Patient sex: F
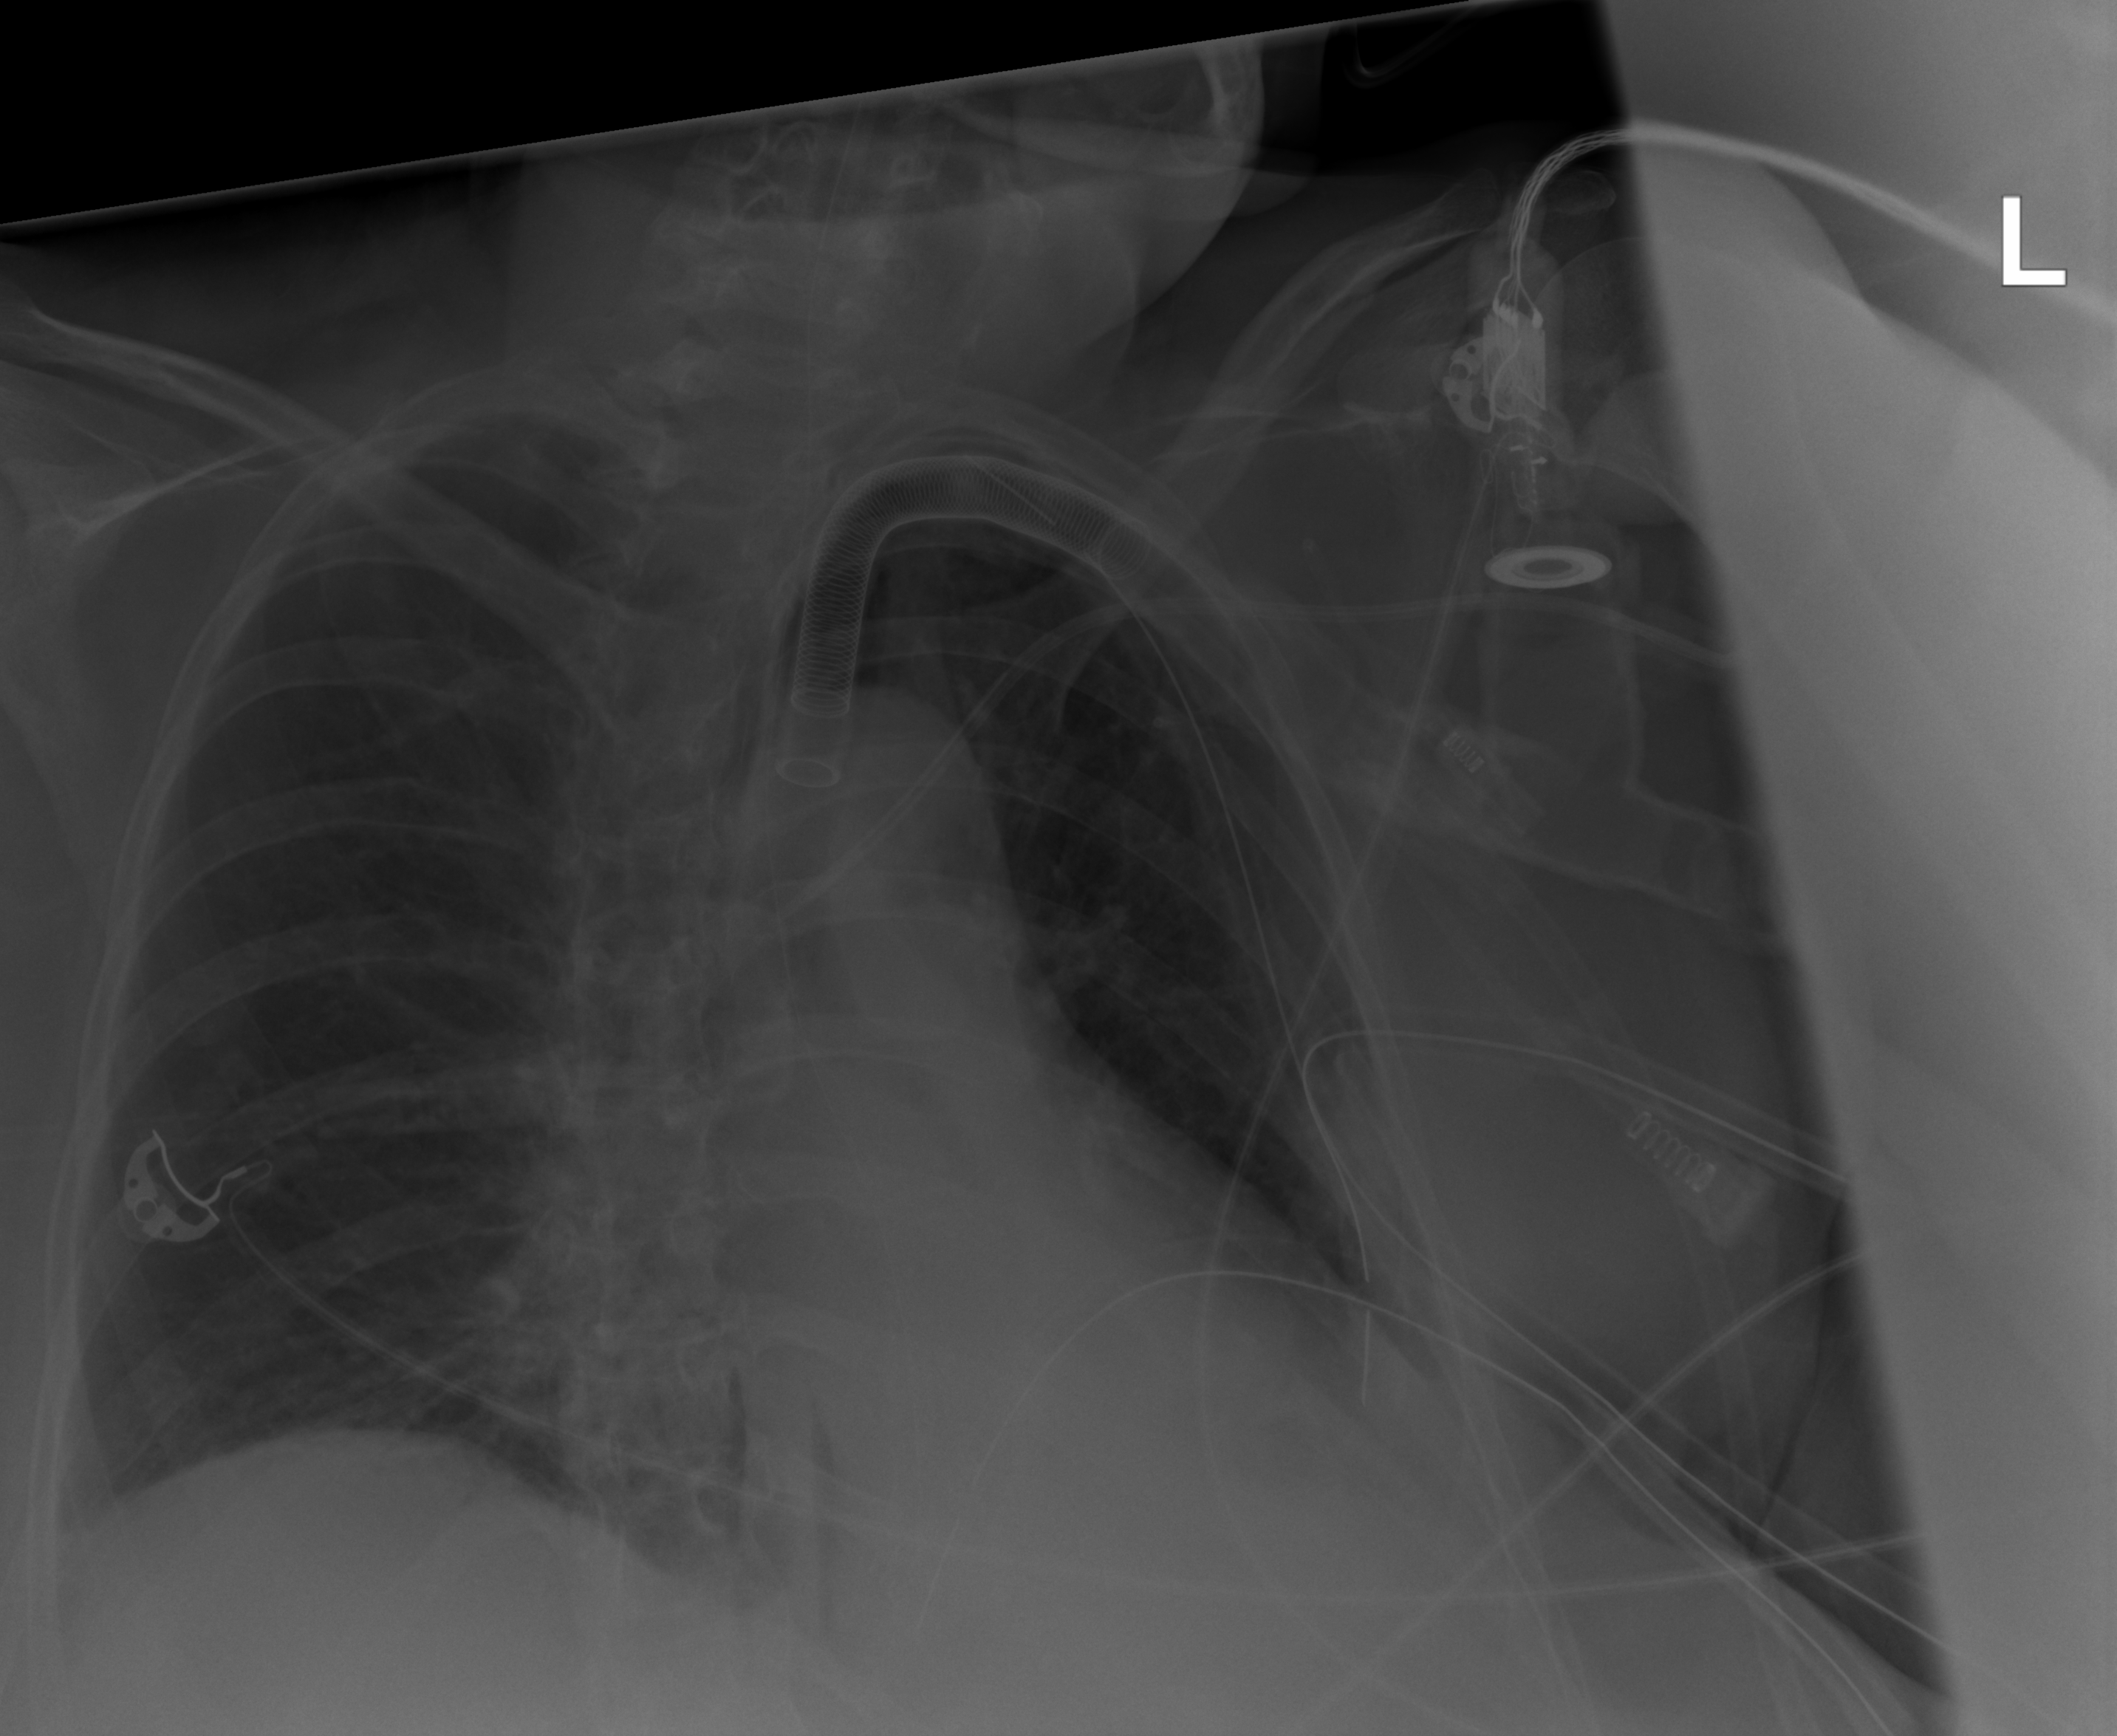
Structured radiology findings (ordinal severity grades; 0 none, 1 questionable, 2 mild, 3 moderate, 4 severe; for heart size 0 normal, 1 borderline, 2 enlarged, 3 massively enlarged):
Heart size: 0
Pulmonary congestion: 0
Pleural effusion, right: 2
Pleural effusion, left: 2
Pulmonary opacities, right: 0
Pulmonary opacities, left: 0
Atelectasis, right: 2
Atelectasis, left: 2